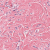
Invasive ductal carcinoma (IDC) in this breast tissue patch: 1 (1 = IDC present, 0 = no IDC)